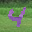
Label: 4